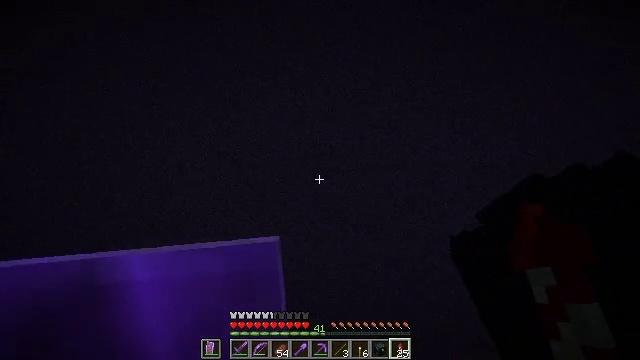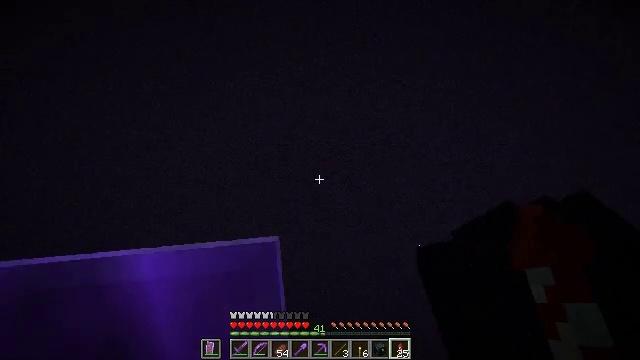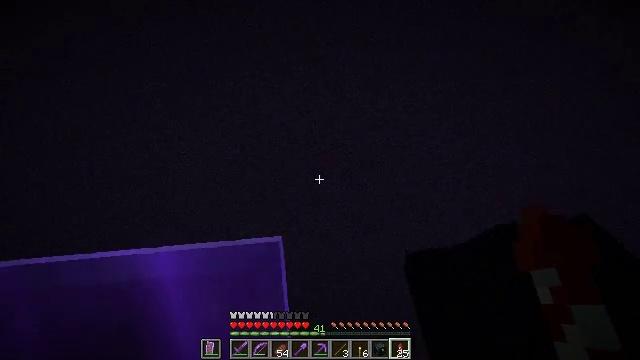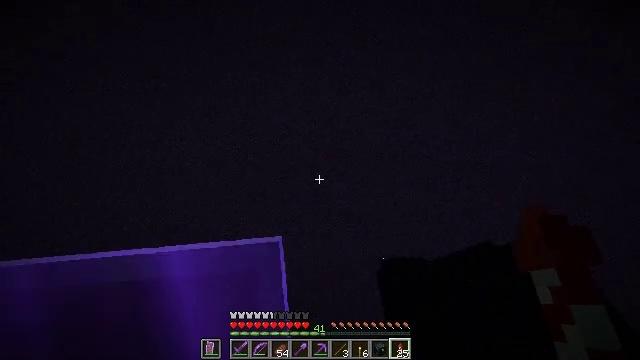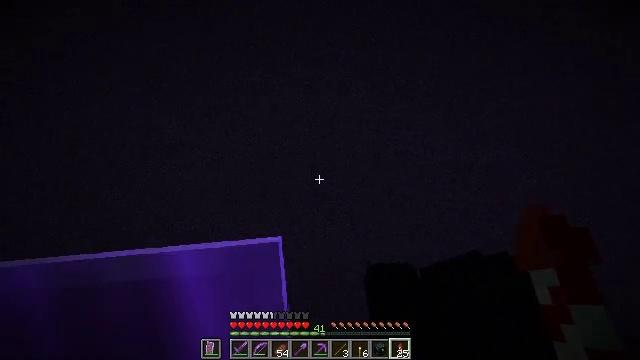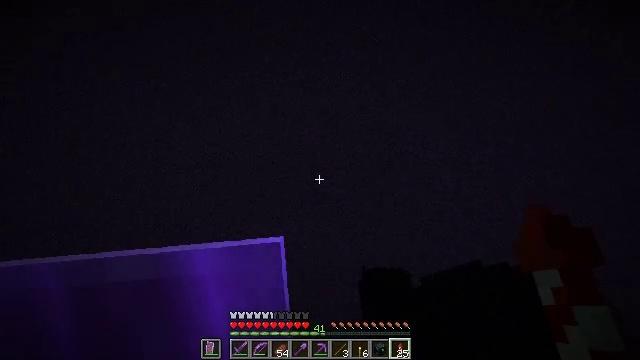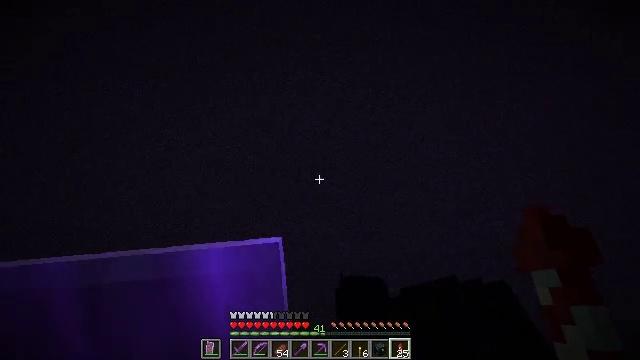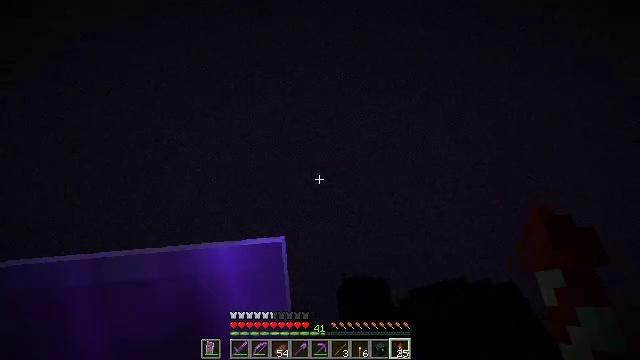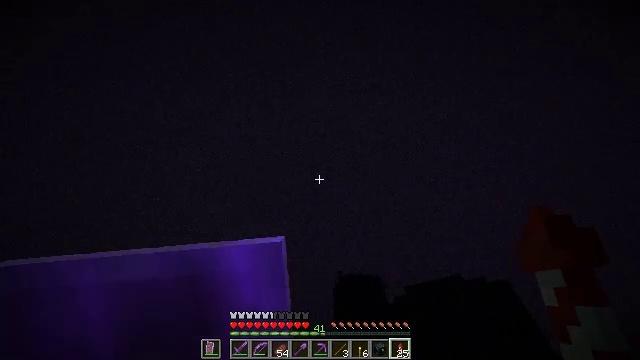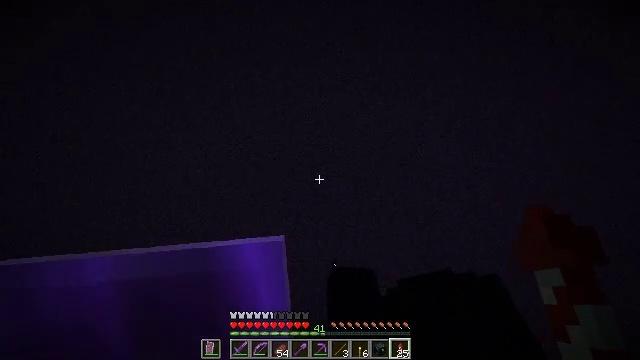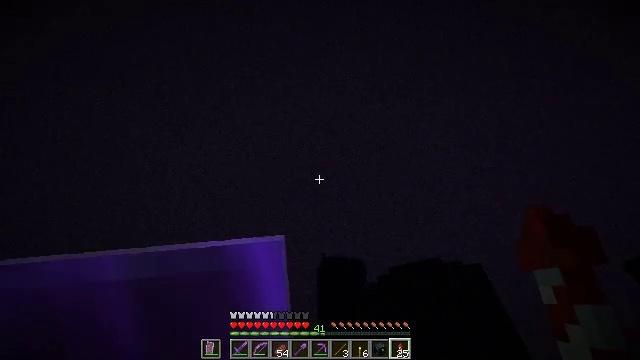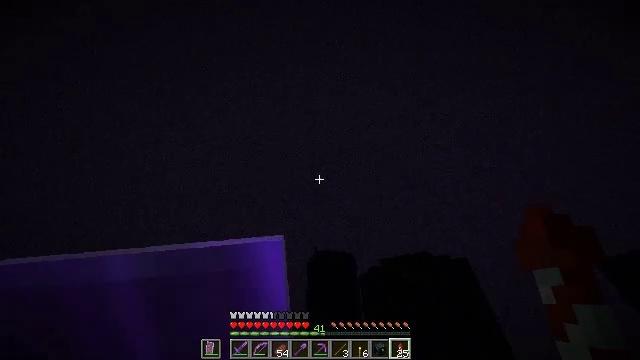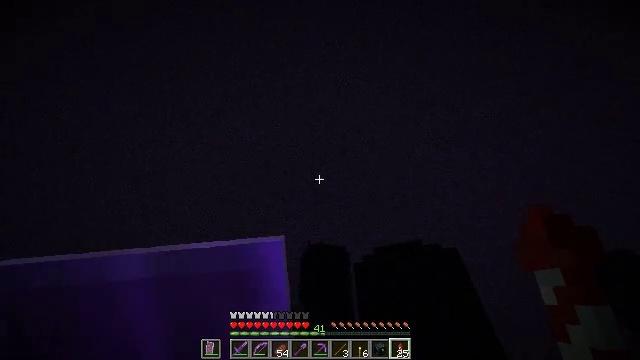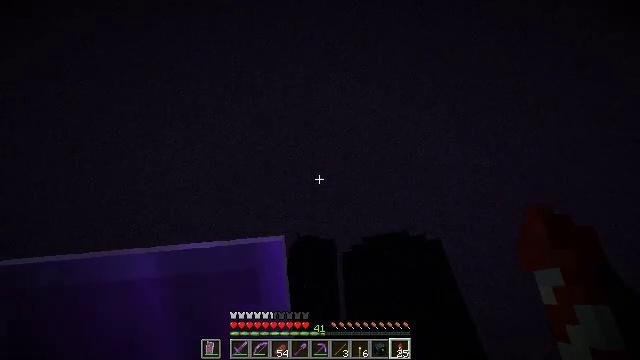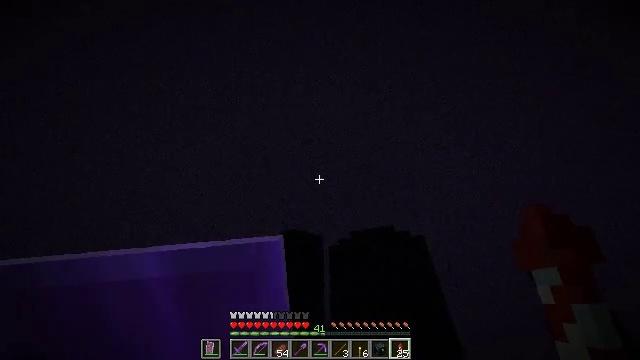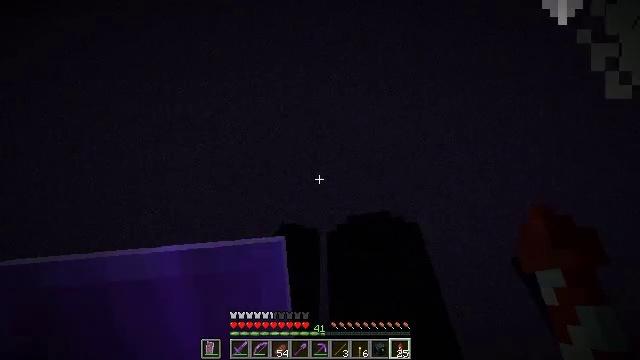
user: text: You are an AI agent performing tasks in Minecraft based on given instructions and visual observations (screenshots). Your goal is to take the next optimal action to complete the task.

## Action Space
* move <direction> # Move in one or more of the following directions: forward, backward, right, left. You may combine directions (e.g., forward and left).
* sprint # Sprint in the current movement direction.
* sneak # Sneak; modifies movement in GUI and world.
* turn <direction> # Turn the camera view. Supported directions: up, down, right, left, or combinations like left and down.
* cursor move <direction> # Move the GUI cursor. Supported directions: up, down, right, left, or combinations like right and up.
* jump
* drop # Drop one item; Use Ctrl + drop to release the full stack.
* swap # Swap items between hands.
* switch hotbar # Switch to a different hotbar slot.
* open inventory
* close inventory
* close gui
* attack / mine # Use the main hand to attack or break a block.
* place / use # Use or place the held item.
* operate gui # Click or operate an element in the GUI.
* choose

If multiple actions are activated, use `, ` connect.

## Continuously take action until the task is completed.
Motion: motion action
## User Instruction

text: Collect obsidian for crafting.
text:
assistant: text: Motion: move forward, sprint, turn right
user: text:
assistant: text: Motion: move forward, sprint, turn right
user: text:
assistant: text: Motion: move forward, sprint, turn right
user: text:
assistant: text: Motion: move forward, sprint, turn right
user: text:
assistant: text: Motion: move forward, sprint, turn right
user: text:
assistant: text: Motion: move forward, sprint, turn right and up
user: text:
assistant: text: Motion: move forward, sprint
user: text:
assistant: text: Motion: move forward, sprint, turn right
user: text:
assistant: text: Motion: move forward, sprint, turn right and down
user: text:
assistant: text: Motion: move forward, sprint, turn right and down
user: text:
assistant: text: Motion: move forward, sprint, turn right and down
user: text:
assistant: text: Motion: move forward, sprint, turn right
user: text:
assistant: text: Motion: move forward, sprint, turn right and down
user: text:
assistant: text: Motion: move forward, sprint, turn right and down
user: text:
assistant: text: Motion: move forward, sprint, turn right
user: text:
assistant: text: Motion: move forward, sprint, turn right
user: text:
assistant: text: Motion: move forward, sprint, turn right
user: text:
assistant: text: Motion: move forward, sprint, turn right and up
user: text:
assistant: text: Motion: move forward, sprint
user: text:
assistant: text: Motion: move forward, sprint
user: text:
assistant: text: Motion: move forward, sprint, turn right
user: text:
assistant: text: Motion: move forward, sprint, turn right
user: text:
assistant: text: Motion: move forward, sprint, turn right
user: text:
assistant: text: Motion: move forward, sprint, turn right
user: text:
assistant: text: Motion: move forward, sprint, turn right and down
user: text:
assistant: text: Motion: move forward, sprint, turn right and down
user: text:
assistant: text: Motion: move forward, sprint, turn right and down, jump
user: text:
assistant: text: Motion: move forward, sprint, turn right and down, jump
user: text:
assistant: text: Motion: move forward, sprint, turn right and down, jump
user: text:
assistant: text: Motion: move forward, sprint, jump